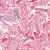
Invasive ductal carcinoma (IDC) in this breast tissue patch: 0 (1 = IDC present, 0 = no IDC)